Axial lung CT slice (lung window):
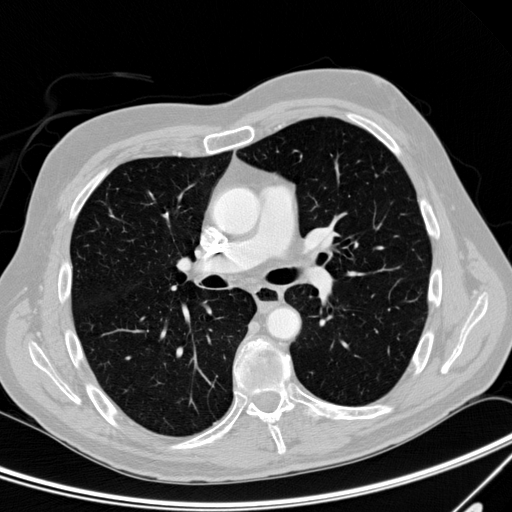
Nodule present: no